Aerial crown-view tile of a tropical tree (Barro Colorado Island, Panama), acquired 20240716:
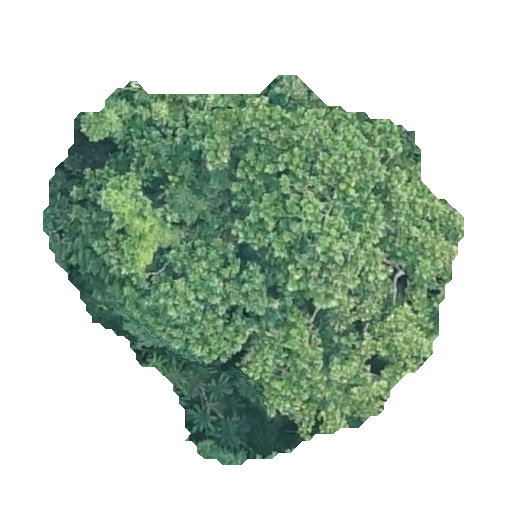
Species: Anacardium excelsum
GBIF accepted scientific name: Anacardium excelsum
Crown area: 175.332 m²